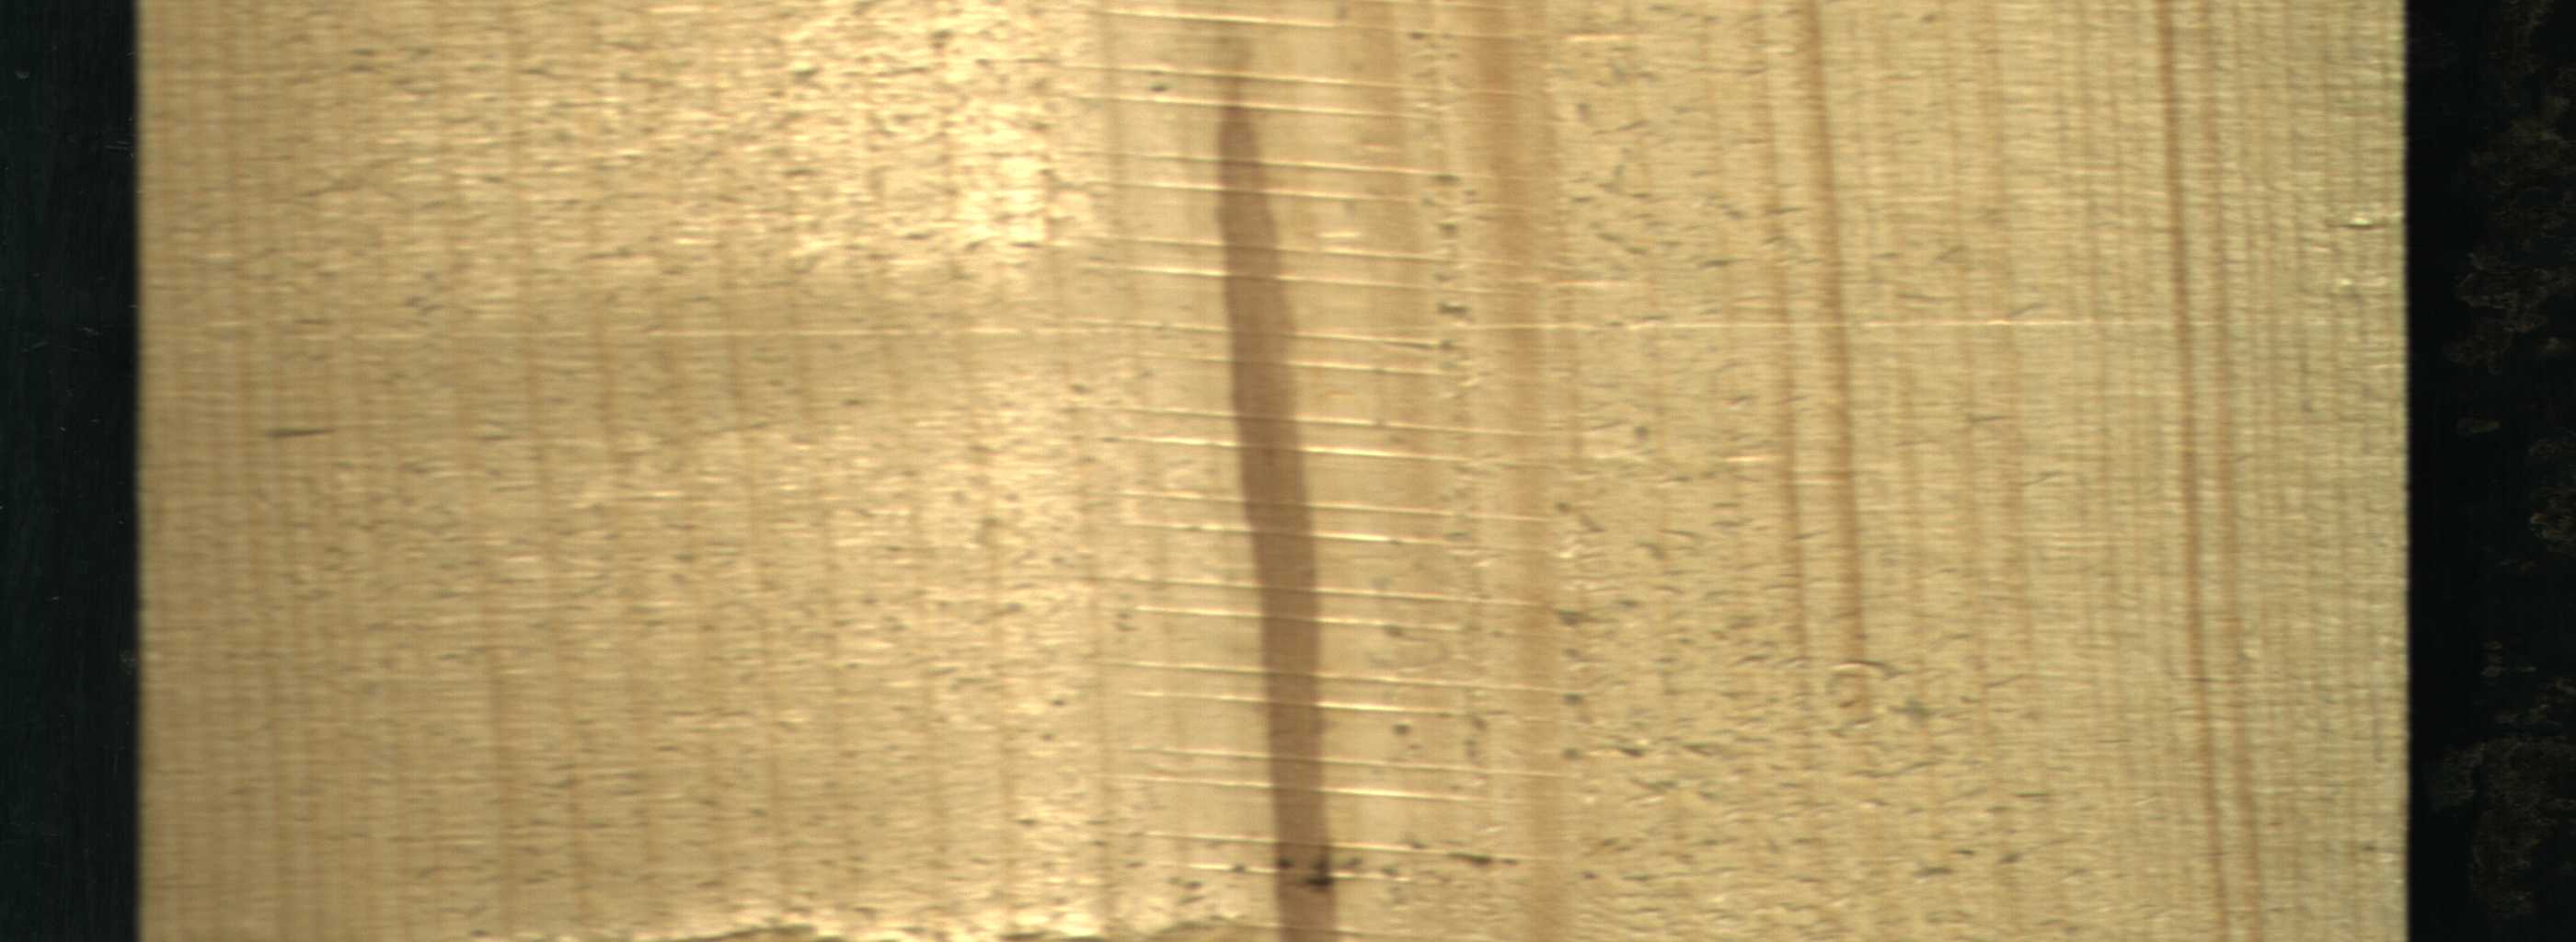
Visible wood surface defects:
Marrow